Interaction volume radius: 5 \u00c5
Interaction volume height: 10 \u00c5
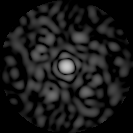
Disorder parameter: 0.8002